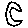
Label: moon